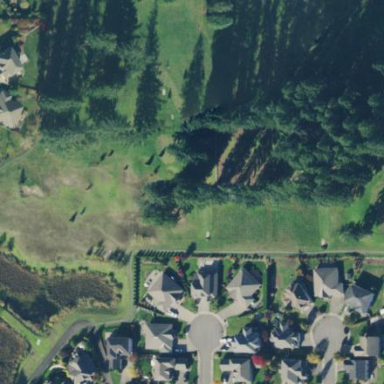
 specifically designed for the sport of disc golf."